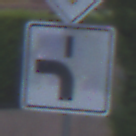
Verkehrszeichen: VerlaufVorfahrtsstrasse5
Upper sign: Vorfahrtsstrasse
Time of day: SunriseSunset
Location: Outdoor (Urban)
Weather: Clear
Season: NotSpecified
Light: Natural